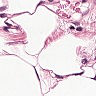
Metastatic tissue present: no